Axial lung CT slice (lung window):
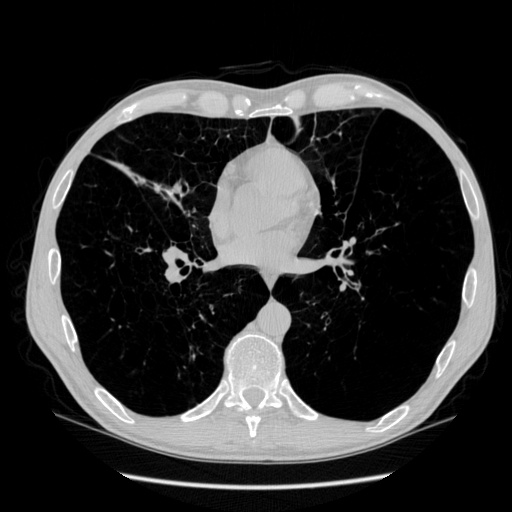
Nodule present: no